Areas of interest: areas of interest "Flower, Bird, Fish, and Insect Market"
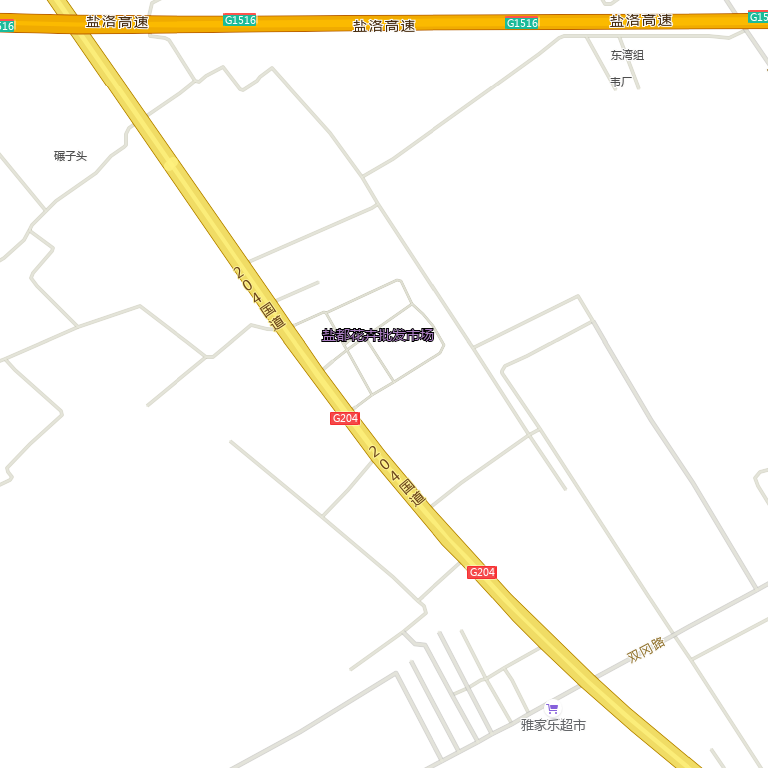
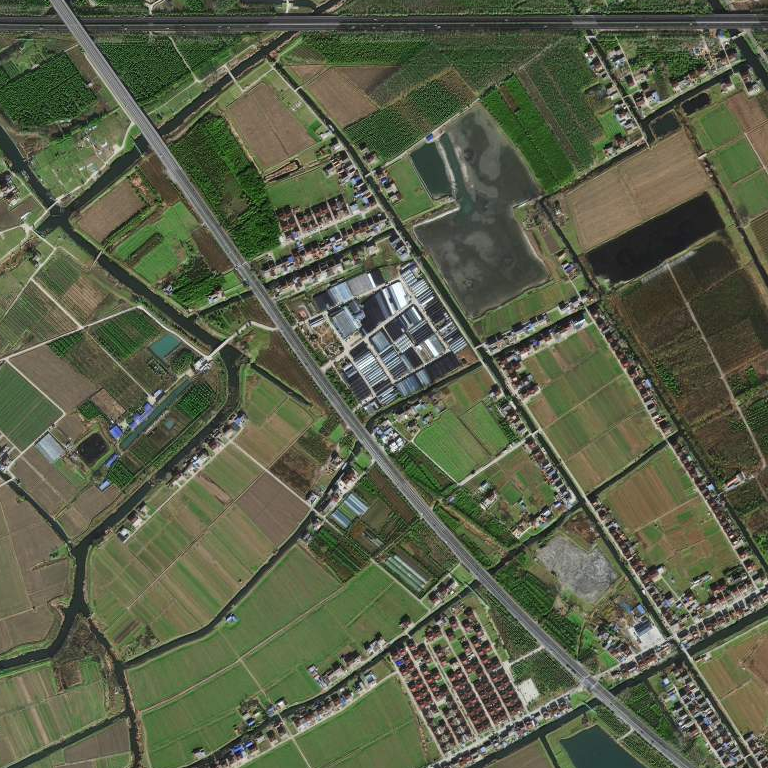